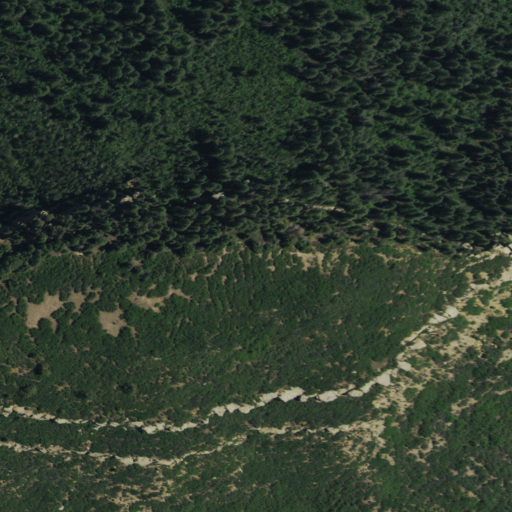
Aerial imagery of mountain in New Mexico named Crowley Peak containing shrub, mixed forest, evergreen forest, grassland, and deciduous forest